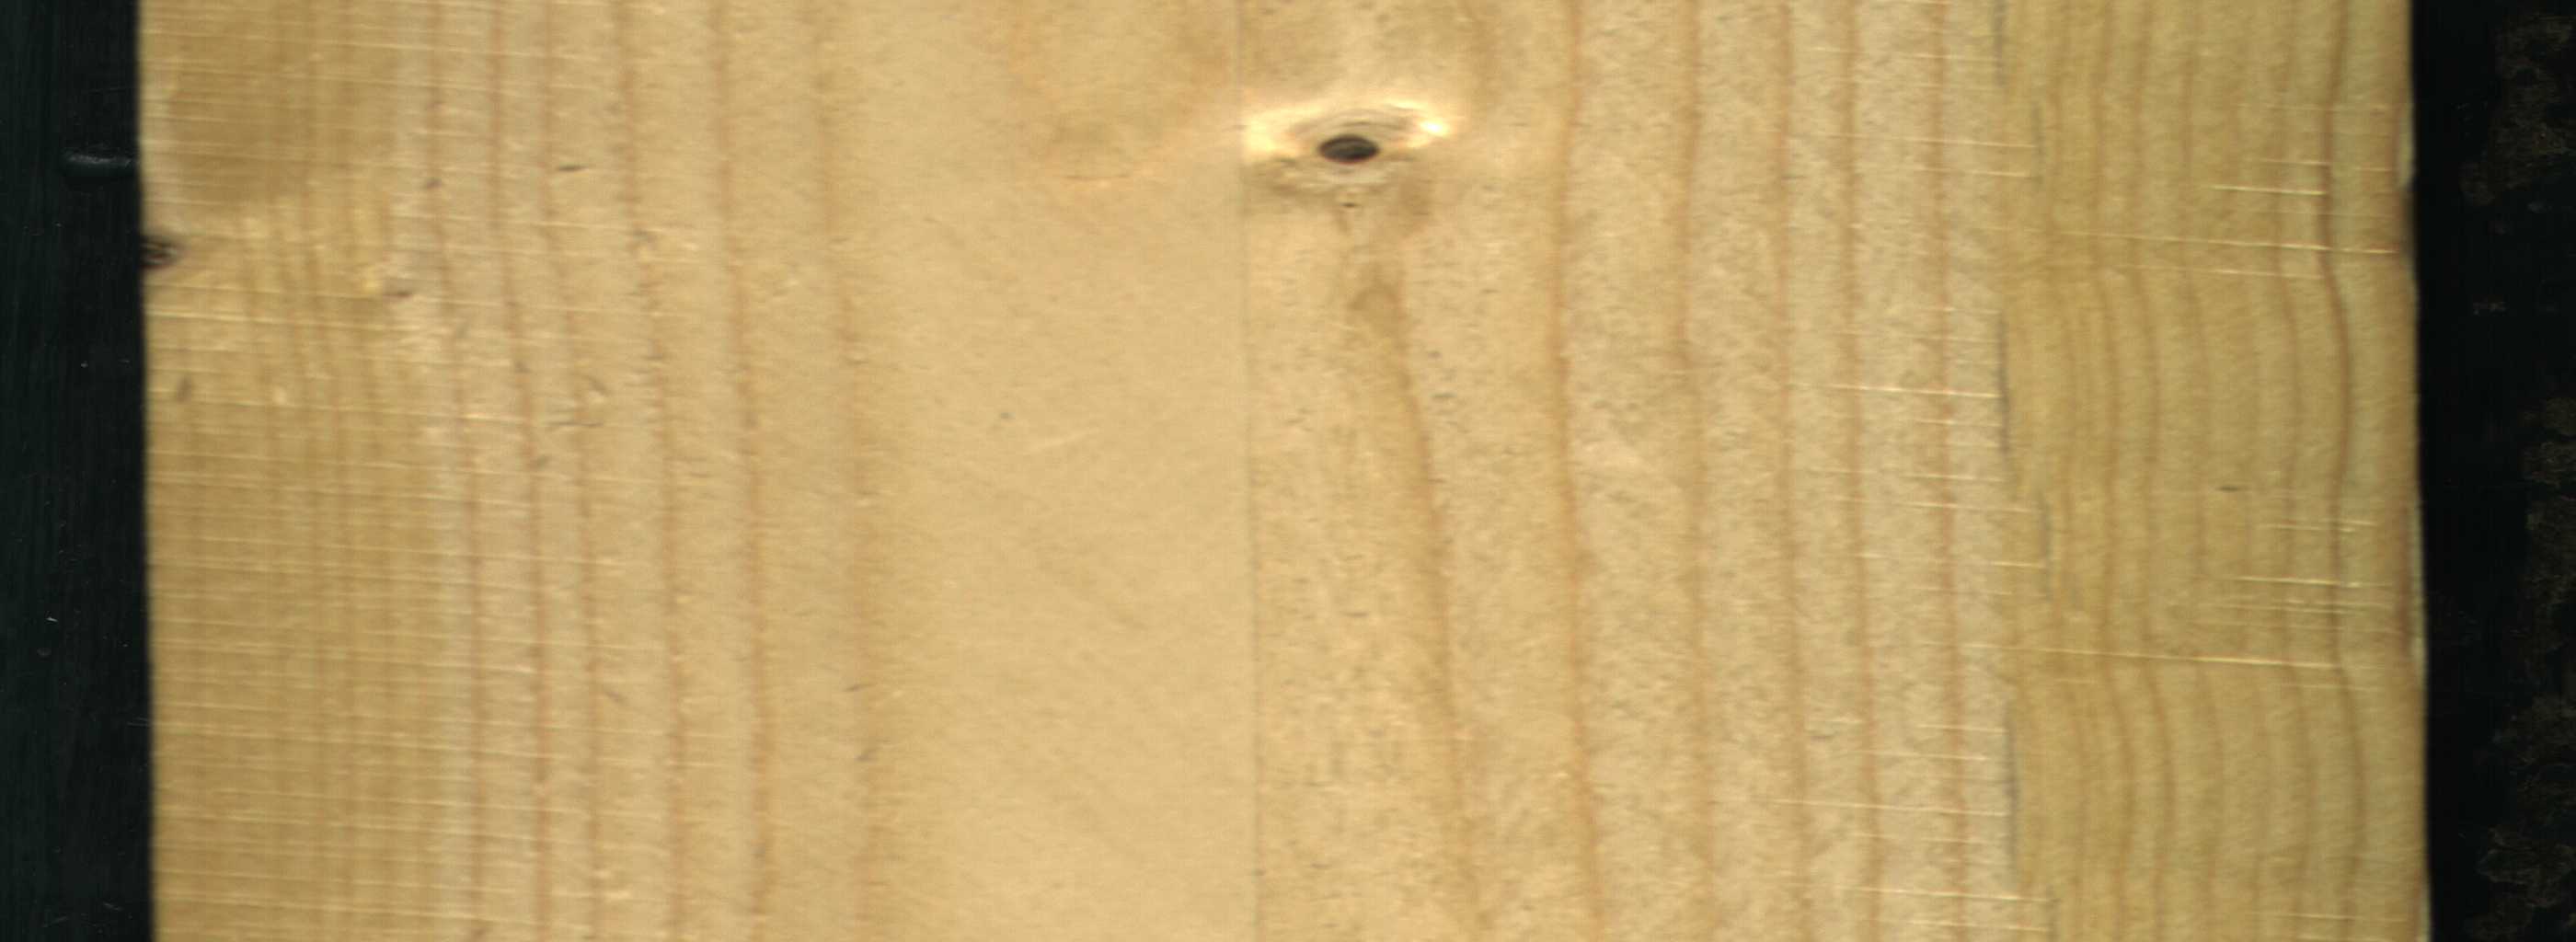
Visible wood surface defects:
Dead_Knot
Live_Knot